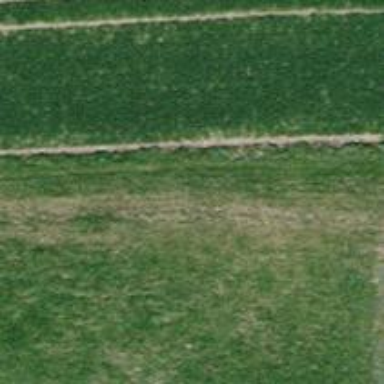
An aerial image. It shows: Grass track with grade 5 tracktype.